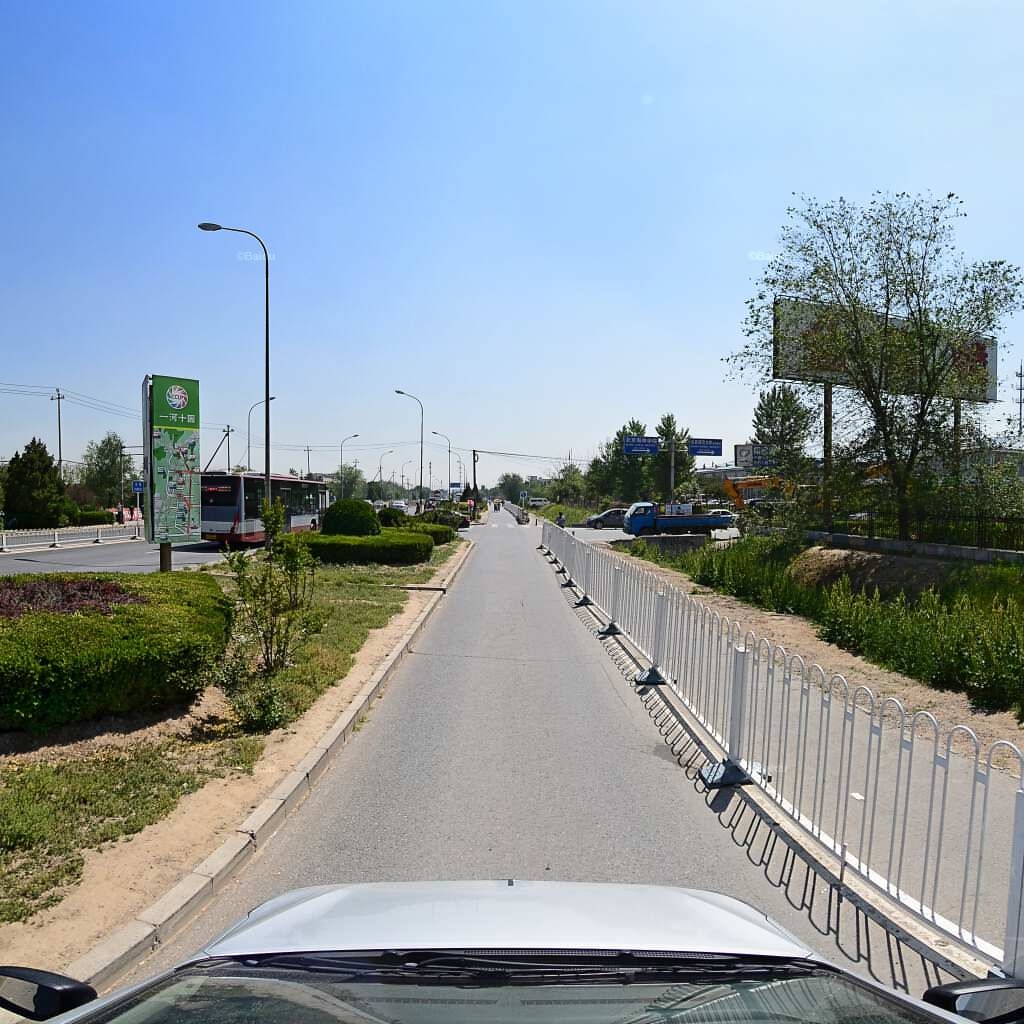
Region: Haidian
Road damage annotations: transverse crack, longitudinal crack